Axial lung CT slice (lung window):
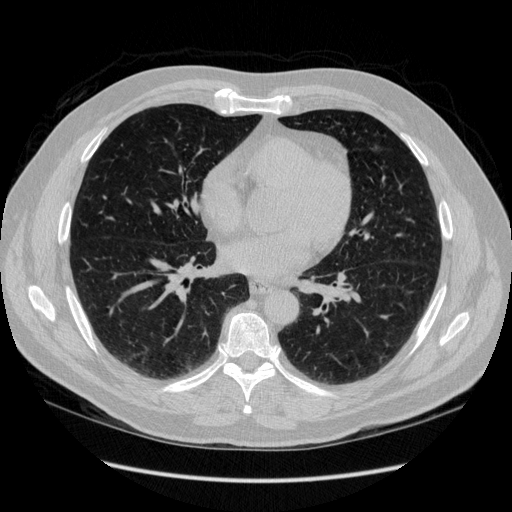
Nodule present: no